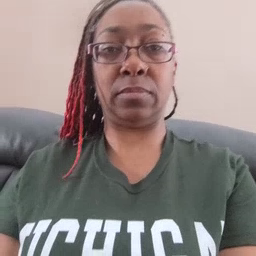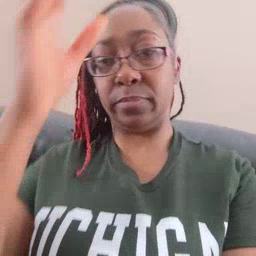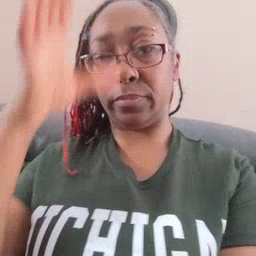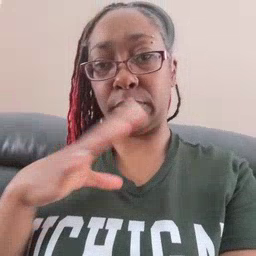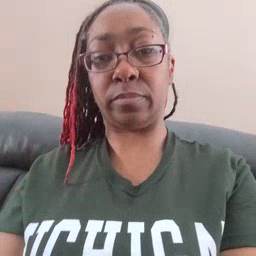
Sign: man